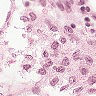
Metastatic tissue present: no